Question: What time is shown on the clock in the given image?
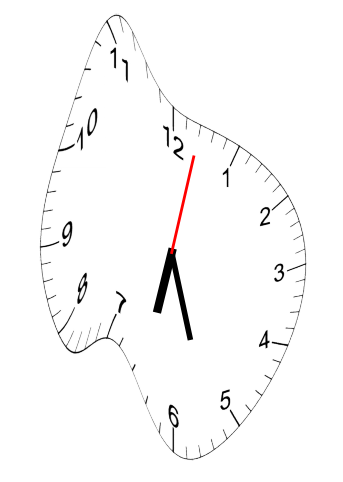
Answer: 06:27:02